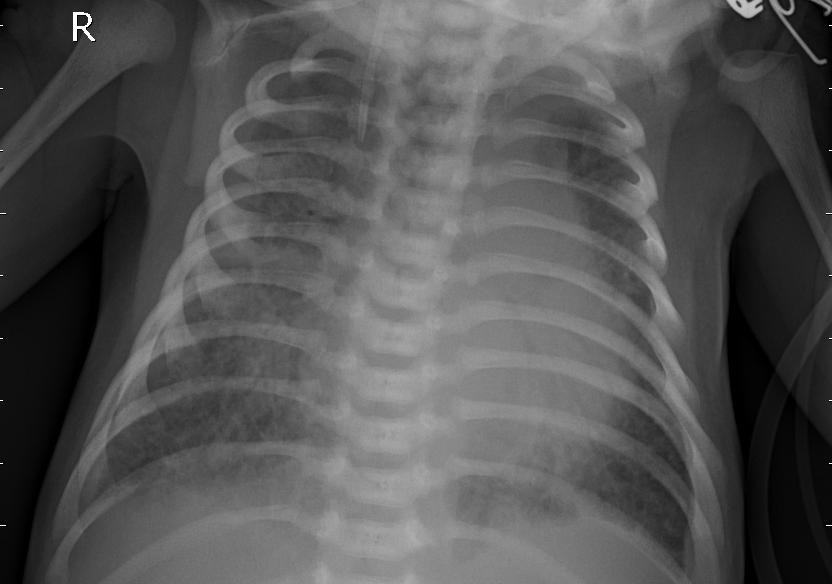
Diagnosis: PNEUMONIA